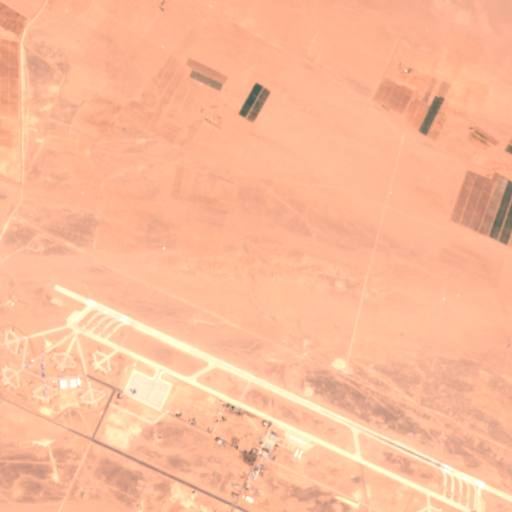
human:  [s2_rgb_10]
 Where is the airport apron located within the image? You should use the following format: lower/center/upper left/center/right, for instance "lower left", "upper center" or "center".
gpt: The airport apron is located in the lower left of the image.
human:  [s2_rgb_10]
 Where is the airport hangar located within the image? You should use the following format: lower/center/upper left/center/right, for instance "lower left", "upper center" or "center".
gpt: The airport hangar is located in the lower center of the image.
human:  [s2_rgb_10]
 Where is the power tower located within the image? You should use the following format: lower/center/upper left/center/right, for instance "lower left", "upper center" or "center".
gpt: There is no power tower in the image.